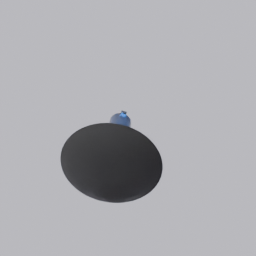
Label: lighting